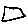
Label: square